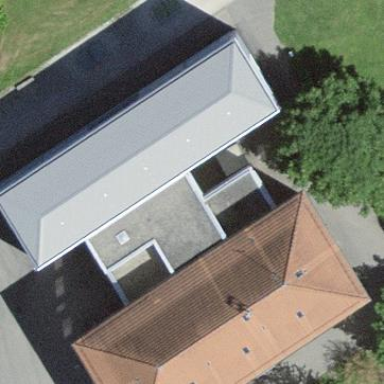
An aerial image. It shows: School building.